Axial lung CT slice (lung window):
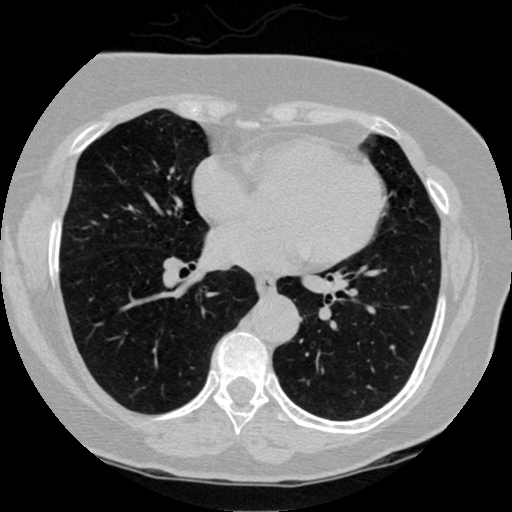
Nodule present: no